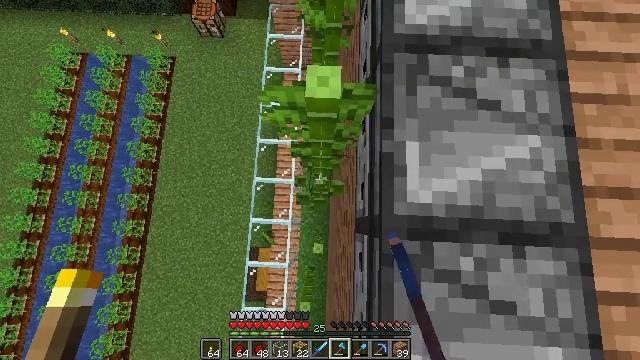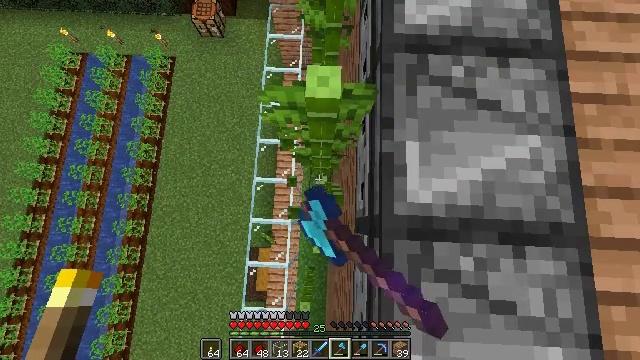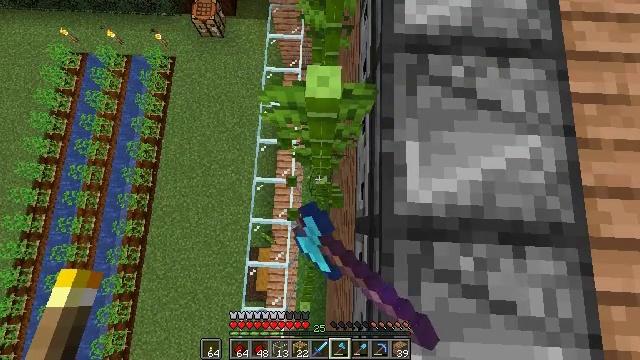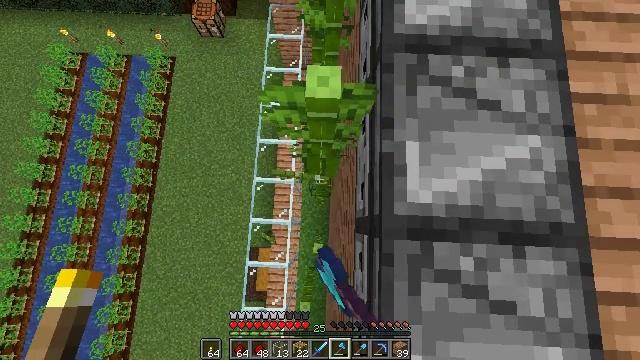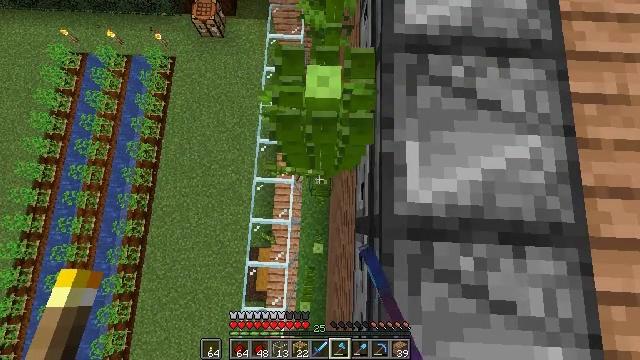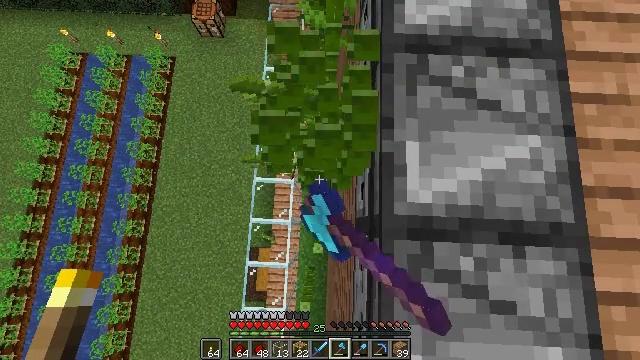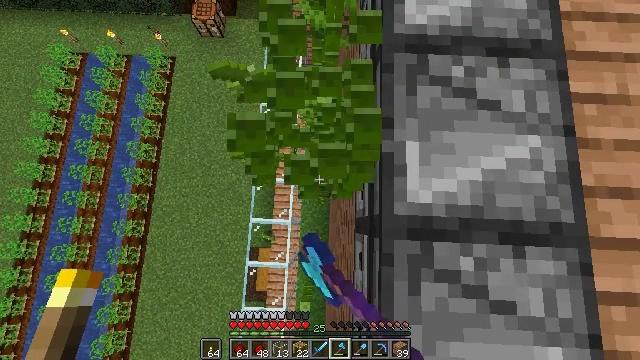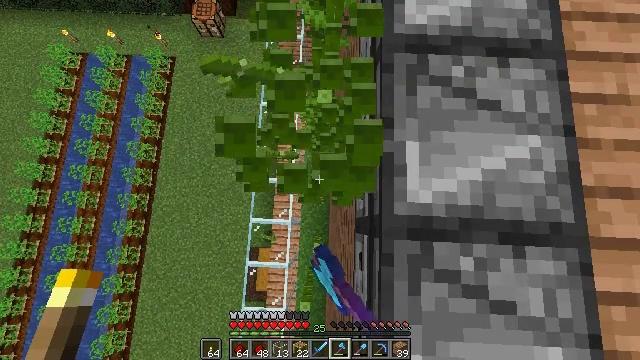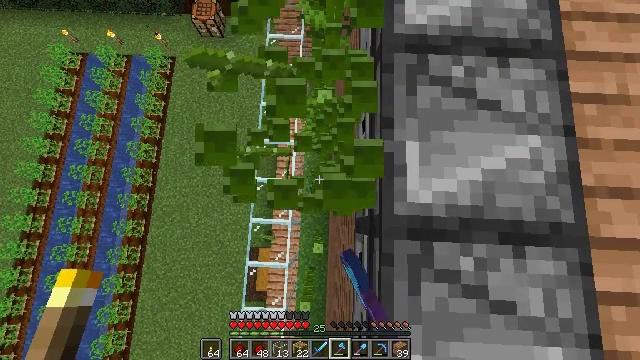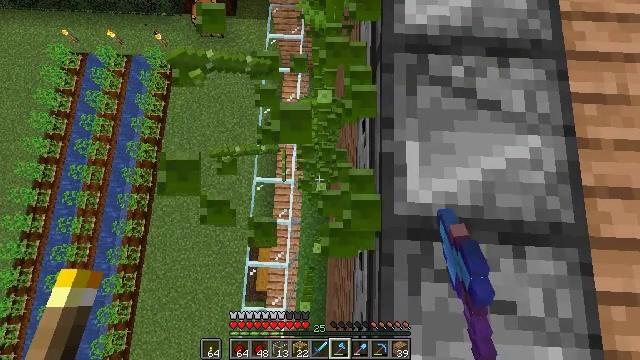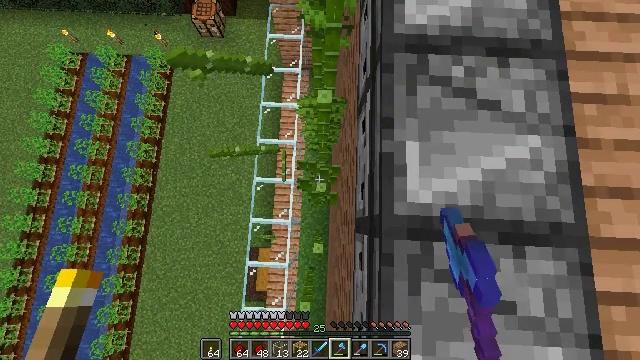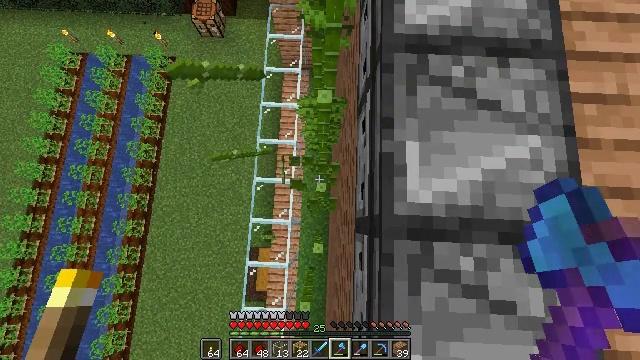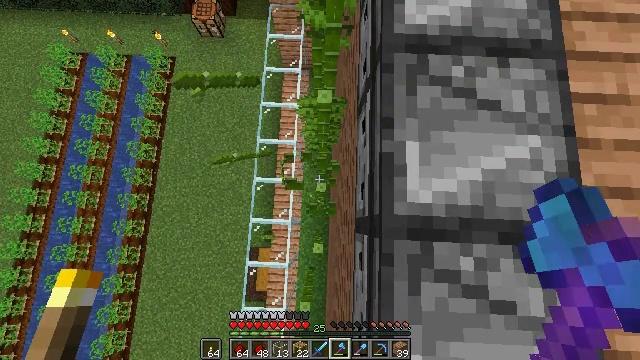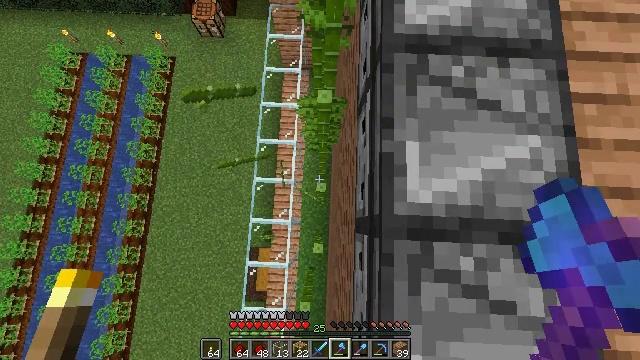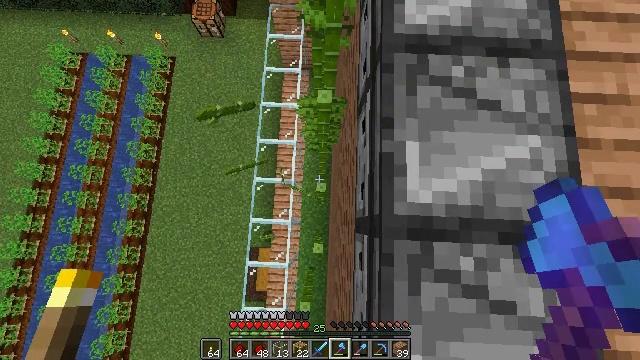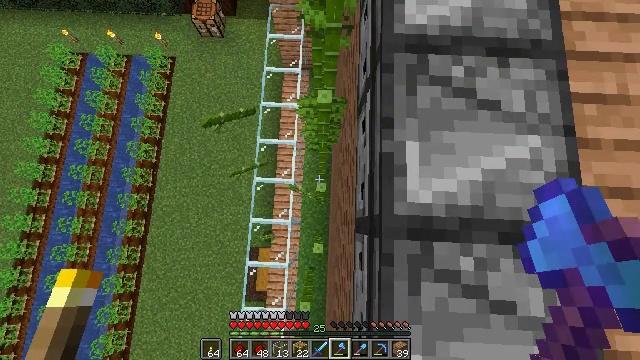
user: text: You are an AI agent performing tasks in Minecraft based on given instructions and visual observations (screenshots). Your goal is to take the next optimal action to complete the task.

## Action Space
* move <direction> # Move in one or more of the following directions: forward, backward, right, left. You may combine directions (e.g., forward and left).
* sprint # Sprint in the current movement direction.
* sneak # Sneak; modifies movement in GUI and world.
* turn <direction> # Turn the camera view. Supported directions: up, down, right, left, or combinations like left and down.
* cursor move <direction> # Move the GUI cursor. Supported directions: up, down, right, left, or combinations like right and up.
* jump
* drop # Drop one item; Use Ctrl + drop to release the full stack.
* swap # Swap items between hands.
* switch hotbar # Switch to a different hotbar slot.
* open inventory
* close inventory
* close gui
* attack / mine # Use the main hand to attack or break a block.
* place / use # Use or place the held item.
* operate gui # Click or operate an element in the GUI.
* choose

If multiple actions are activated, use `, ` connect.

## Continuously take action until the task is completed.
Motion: motion action
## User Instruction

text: Mine bamboo with your hand.
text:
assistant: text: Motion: sneak, attack / mine
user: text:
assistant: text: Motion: sneak, attack / mine
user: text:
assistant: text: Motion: sneak, attack / mine
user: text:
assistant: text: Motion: sneak, attack / mine
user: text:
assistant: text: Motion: sneak, attack / mine
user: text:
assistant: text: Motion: sneak, attack / mine
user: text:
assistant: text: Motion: sneak, attack / mine
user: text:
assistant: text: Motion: sneak, attack / mine
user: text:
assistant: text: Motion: sneak, attack / mine
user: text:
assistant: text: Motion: sneak, attack / mine
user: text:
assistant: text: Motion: sneak, attack / mine
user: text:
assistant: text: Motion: sneak, attack / mine
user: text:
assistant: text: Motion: sneak, attack / mine
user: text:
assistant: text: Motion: sneak, attack / mine
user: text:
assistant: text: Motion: sneak, attack / mine
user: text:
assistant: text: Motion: sneak, attack / mine
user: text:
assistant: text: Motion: sneak, attack / mine
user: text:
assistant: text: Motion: sneak, attack / mine
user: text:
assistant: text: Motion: sneak, attack / mine
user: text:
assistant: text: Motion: move forward, sneak, attack / mine
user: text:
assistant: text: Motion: move forward, sneak, attack / mine
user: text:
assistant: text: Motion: move forward, sneak, attack / mine
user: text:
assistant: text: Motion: move forward, sneak, attack / mine
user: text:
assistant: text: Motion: move forward, sneak, attack / mine
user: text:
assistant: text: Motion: move forward, sneak, attack / mine
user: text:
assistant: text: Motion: move forward, sneak, attack / mine
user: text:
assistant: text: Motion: move forward, sneak, attack / mine
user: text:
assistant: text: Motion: move forward, sneak, attack / mine
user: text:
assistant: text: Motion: move forward, sneak, attack / mine
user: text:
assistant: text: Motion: move forward, sneak, attack / mine